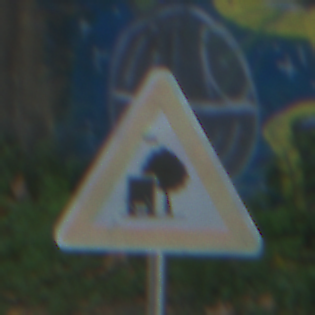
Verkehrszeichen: UnzureichendesLichtraumprofil
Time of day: Midday
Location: Outdoor (Urban)
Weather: Clear
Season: NotSpecified
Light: Natural